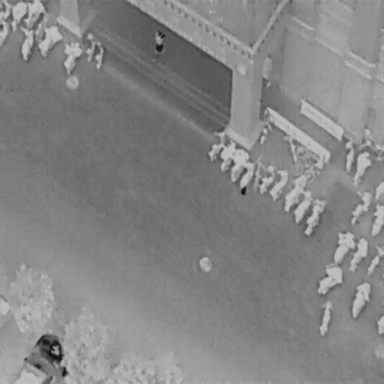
There are 34 objects shown in the infrared image, including a Person, a Car, and 32 Bicycles.